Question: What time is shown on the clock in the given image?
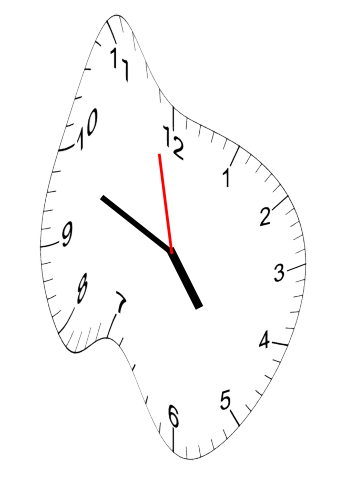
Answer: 04:48:58